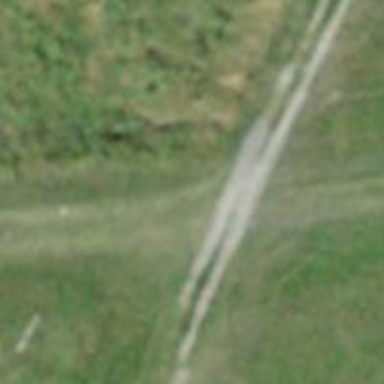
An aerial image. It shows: Gravel track with tracktype grade5.